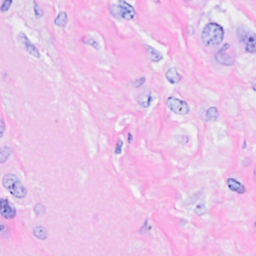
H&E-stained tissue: Breast